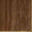
Piece: xx